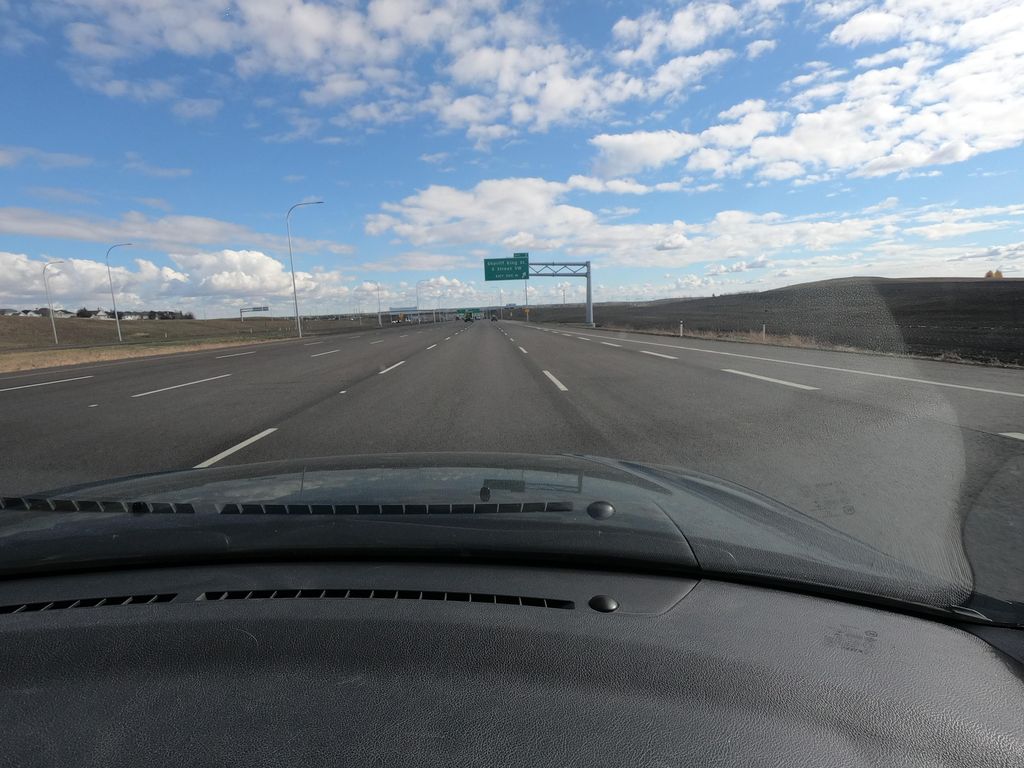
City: calgary